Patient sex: F
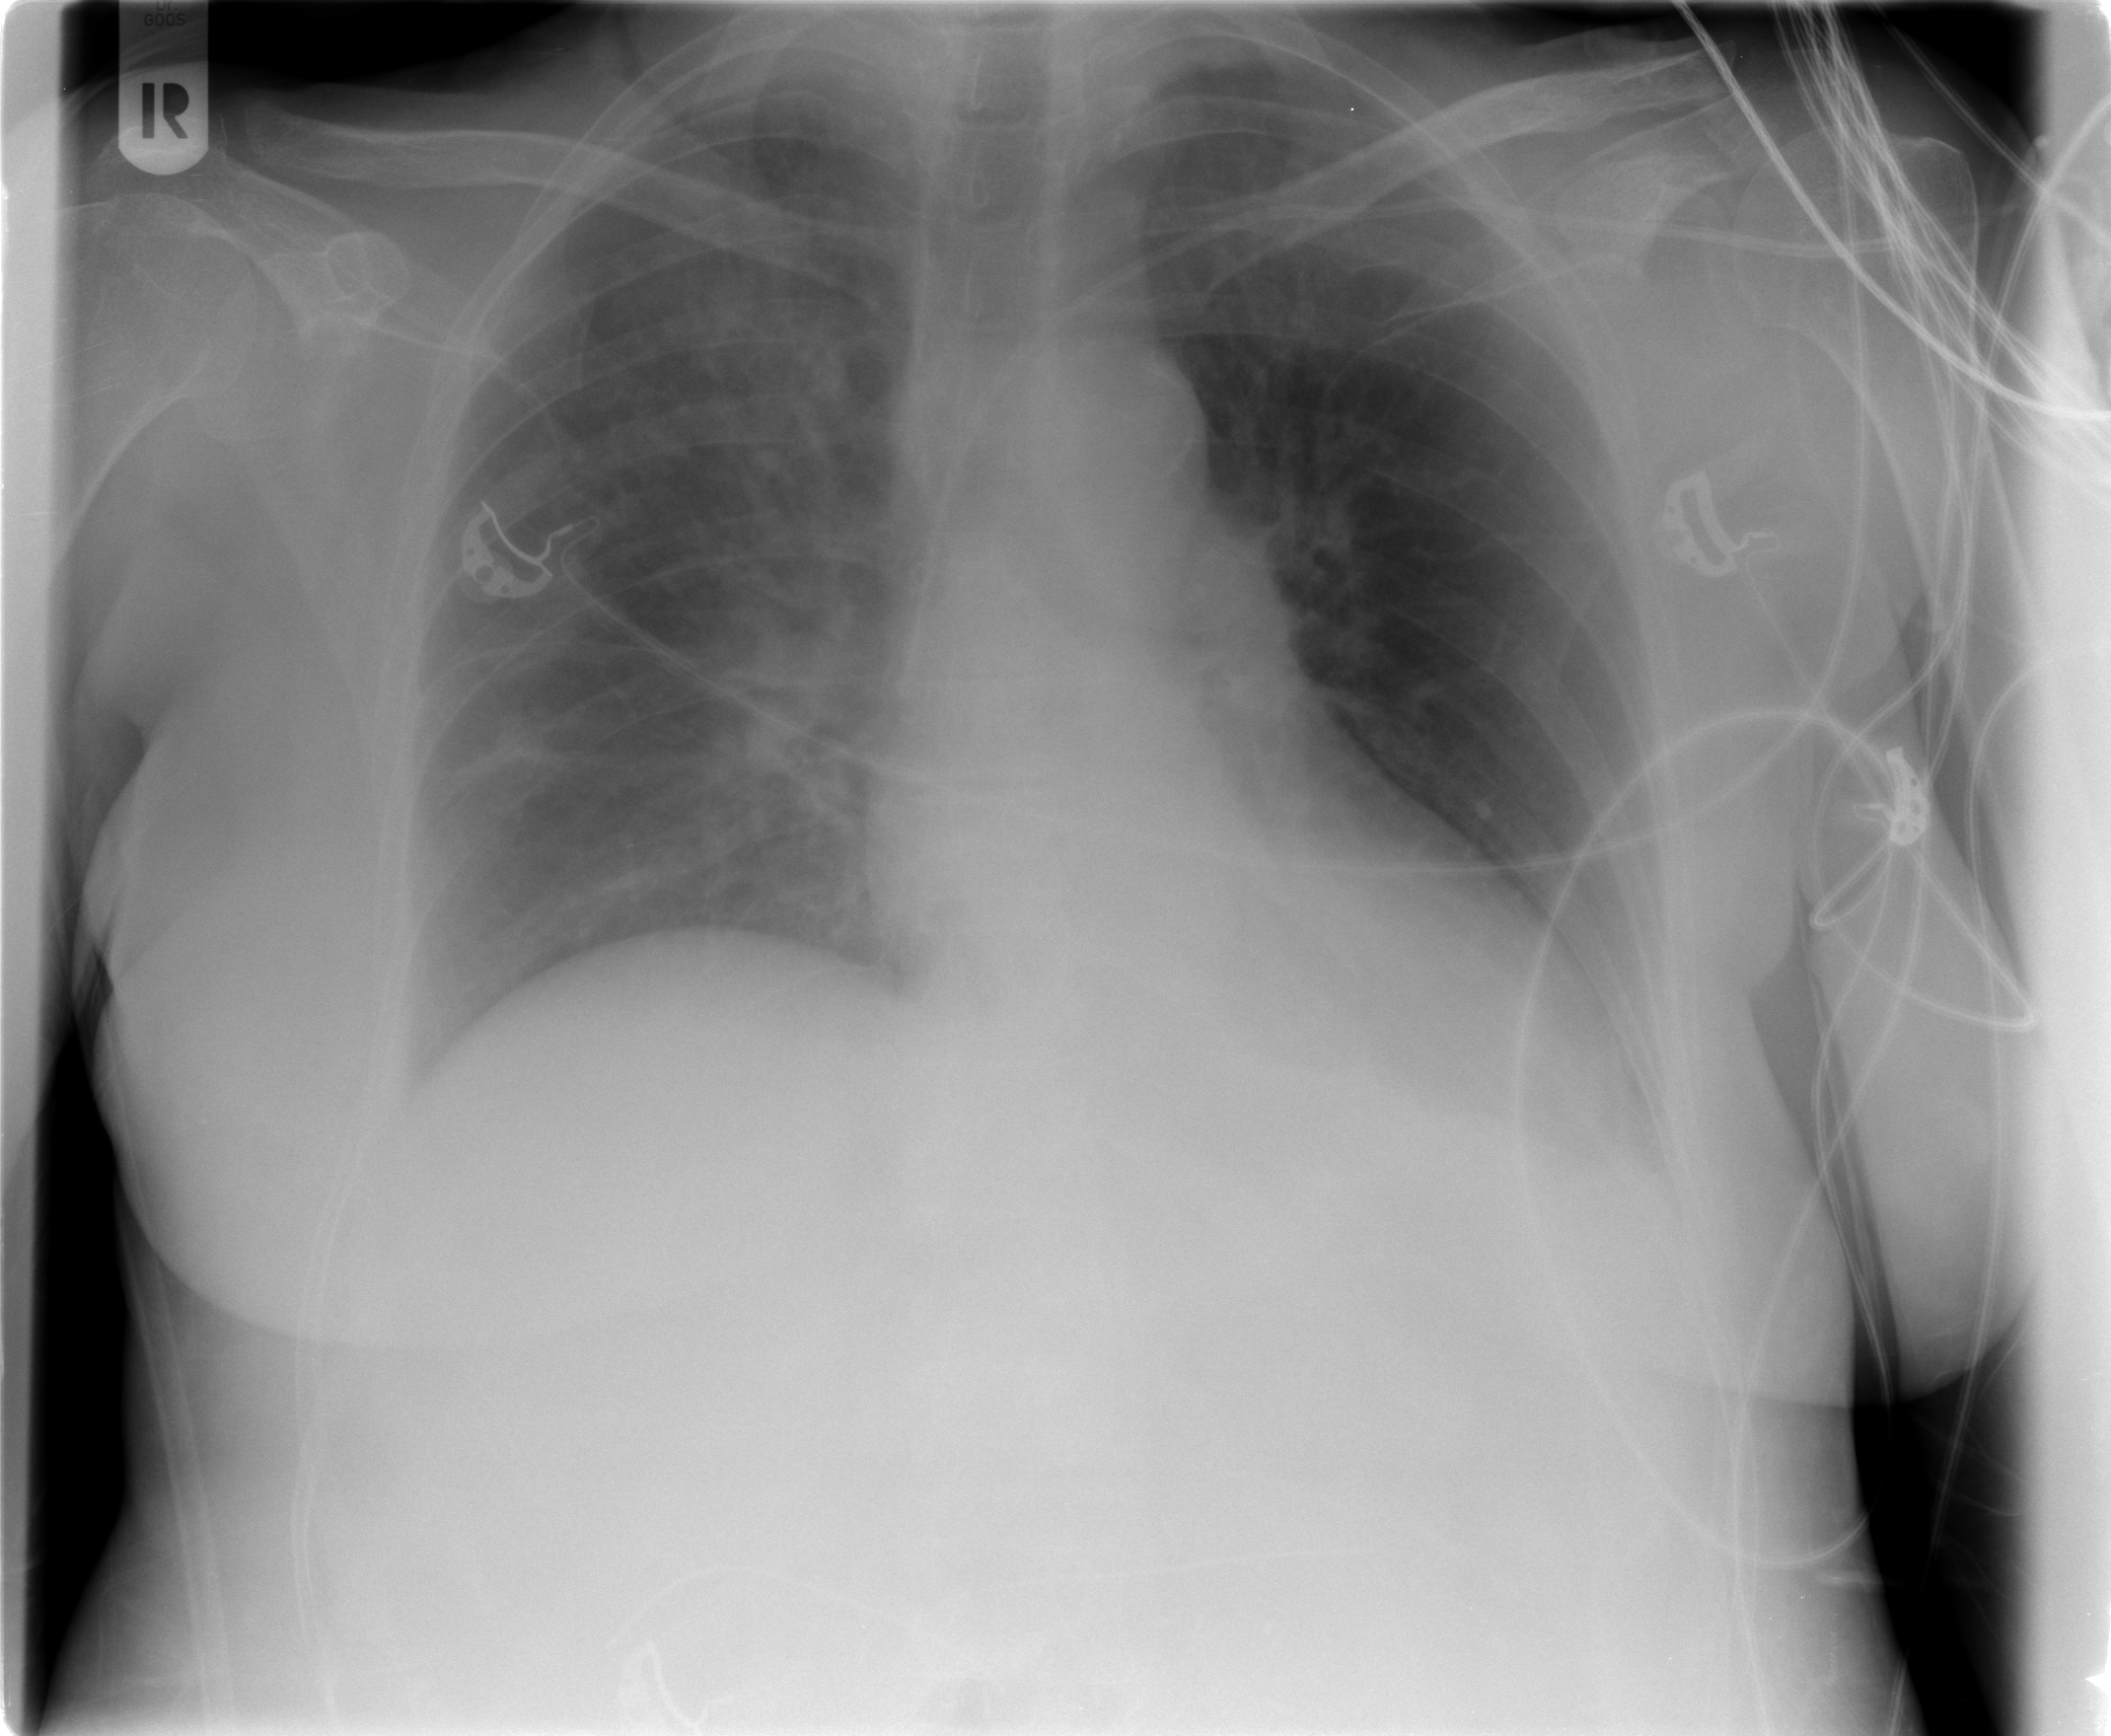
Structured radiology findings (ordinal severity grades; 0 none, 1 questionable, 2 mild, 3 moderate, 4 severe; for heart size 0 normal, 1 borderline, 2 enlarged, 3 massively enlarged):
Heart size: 0
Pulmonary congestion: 2
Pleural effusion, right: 0
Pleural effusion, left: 2
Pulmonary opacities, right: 2
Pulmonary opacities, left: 0
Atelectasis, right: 0
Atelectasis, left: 0